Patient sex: F
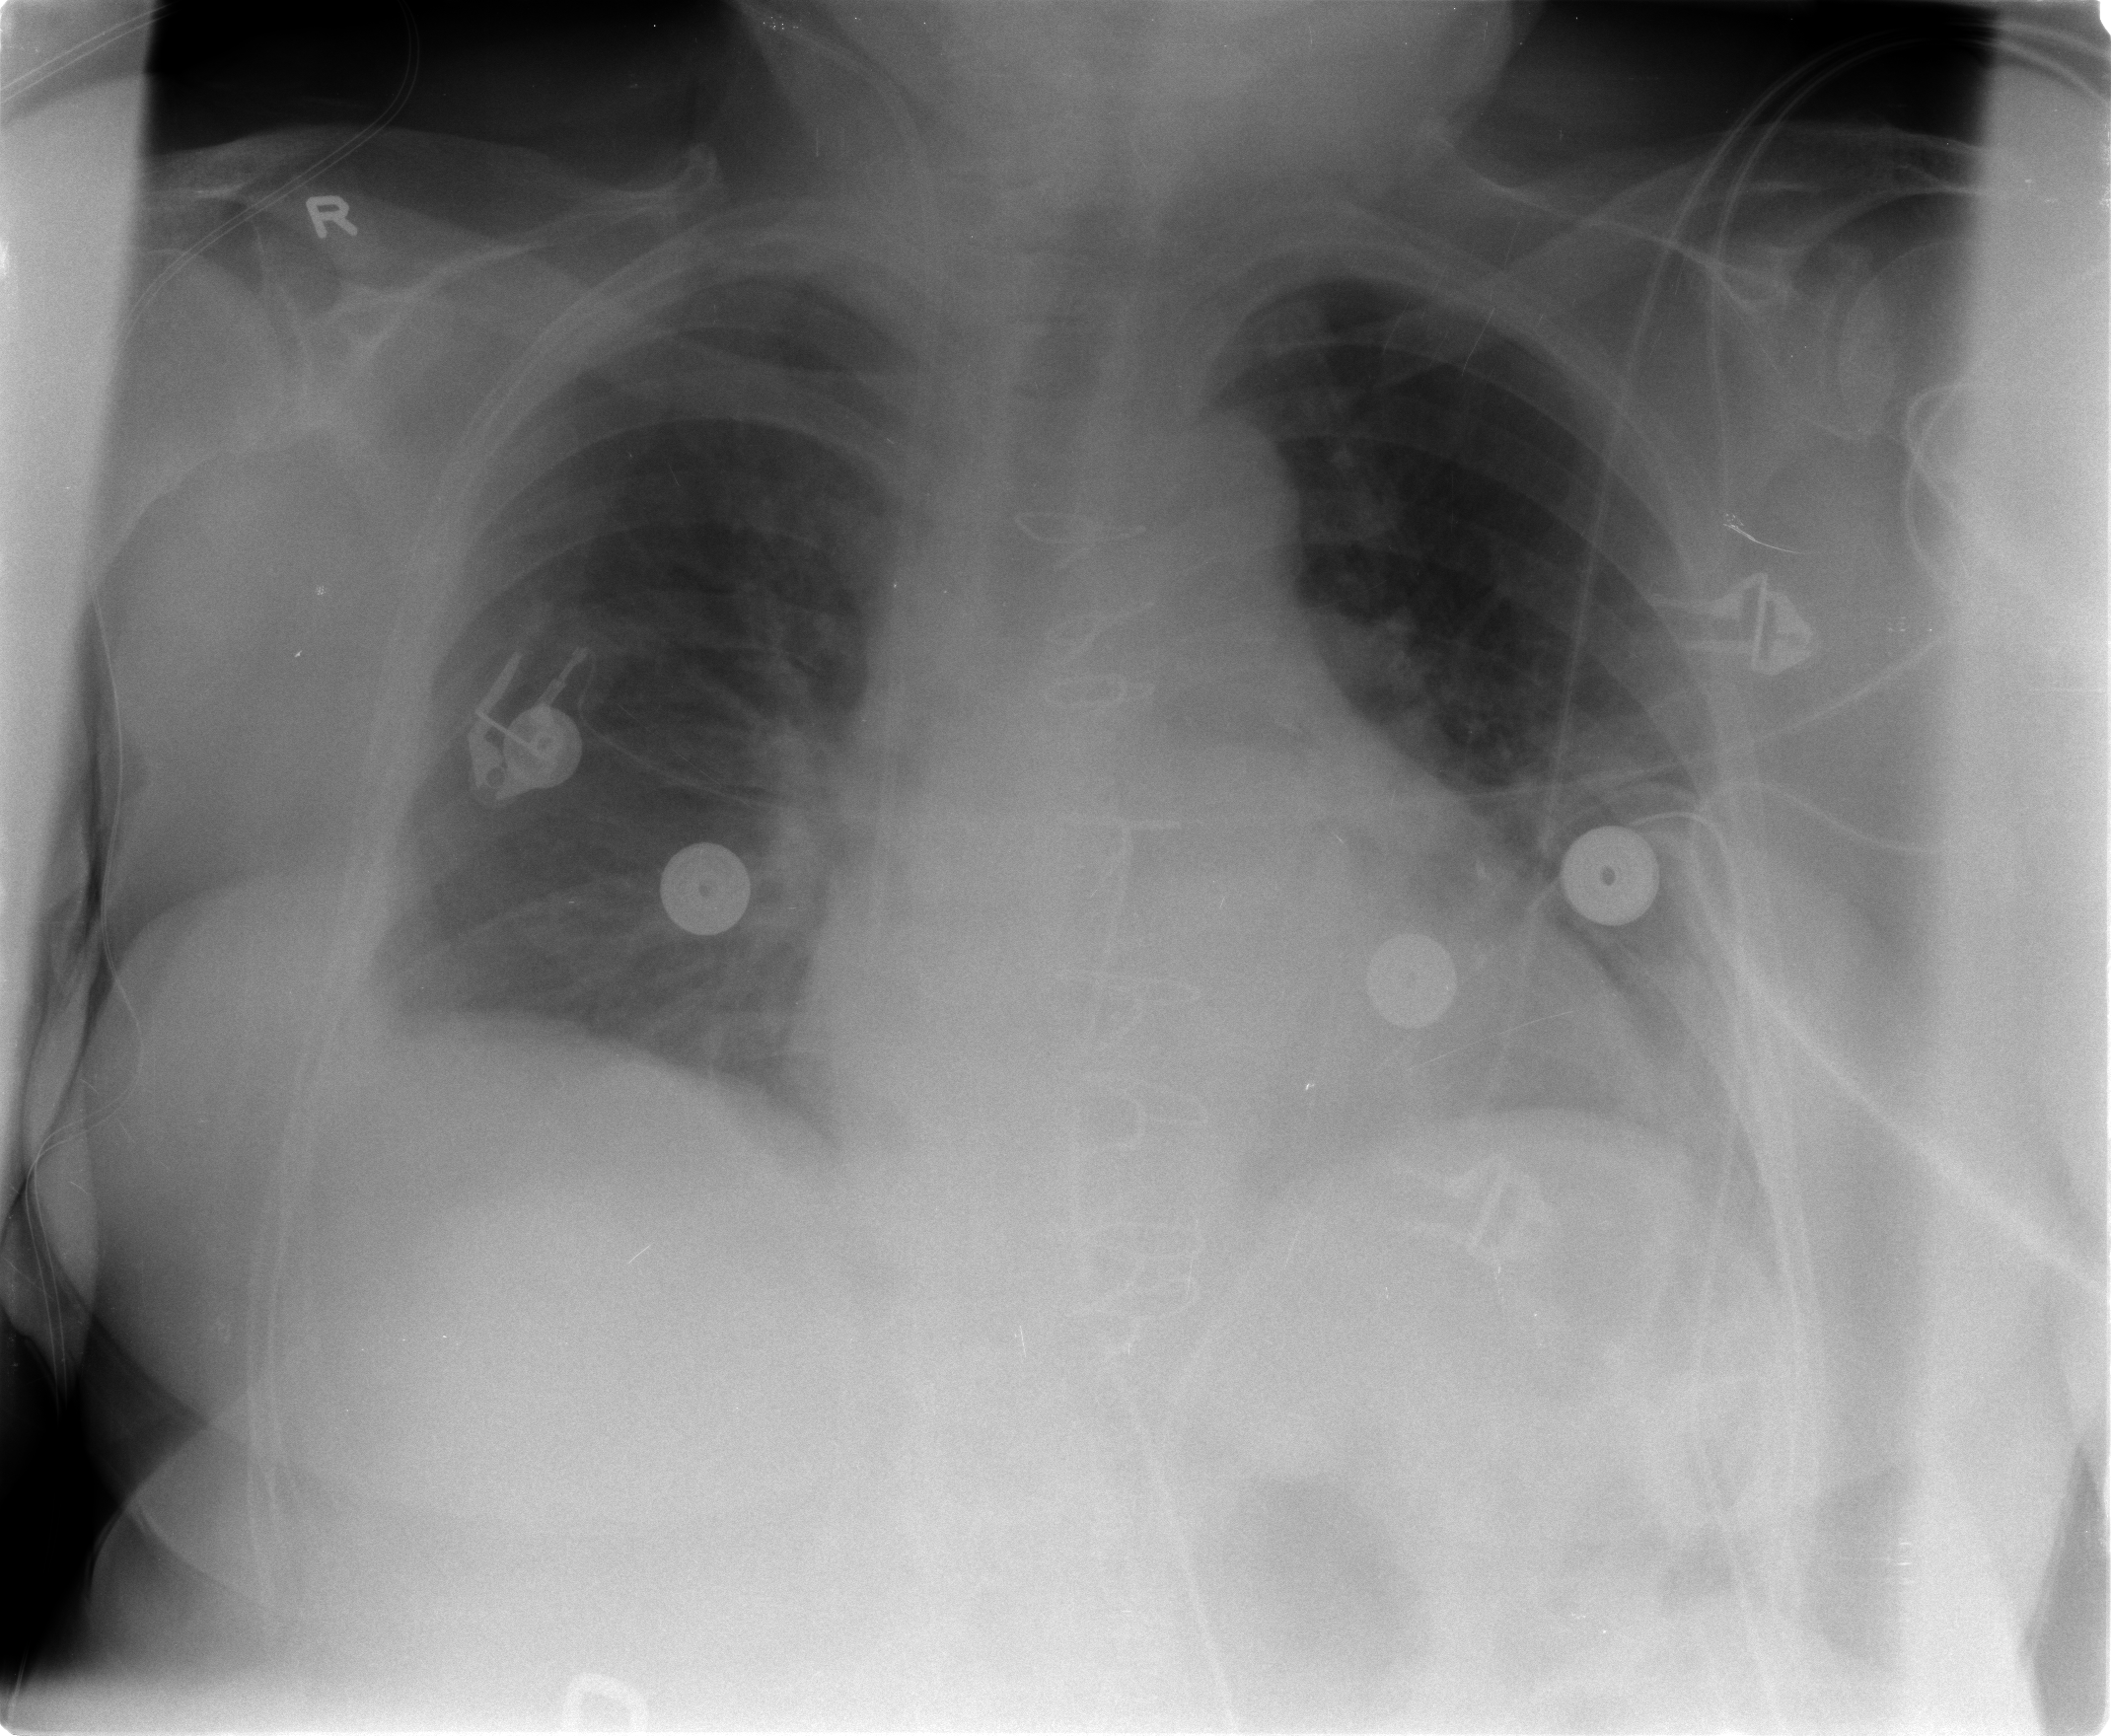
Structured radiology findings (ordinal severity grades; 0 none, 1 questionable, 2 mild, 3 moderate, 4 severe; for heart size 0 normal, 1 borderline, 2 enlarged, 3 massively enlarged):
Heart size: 2
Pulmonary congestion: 2
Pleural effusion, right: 2
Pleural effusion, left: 1
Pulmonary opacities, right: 0
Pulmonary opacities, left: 0
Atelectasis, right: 2
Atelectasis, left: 2